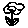
Label: flower